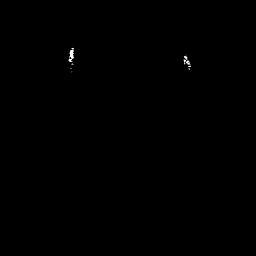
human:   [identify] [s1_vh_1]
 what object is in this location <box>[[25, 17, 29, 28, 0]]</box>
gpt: <ref>1 small ship at the top left</ref>